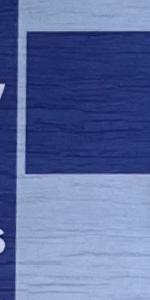
Label: Empty